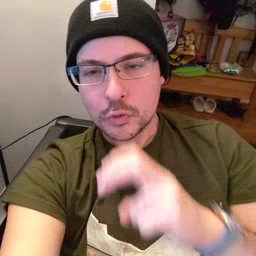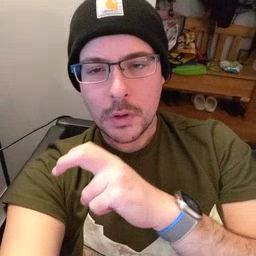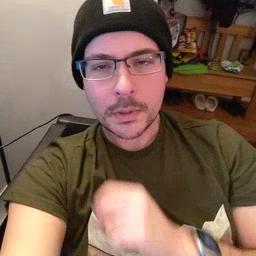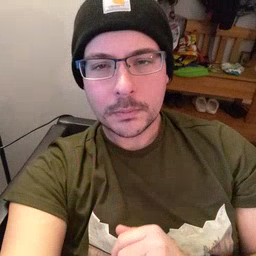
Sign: jump